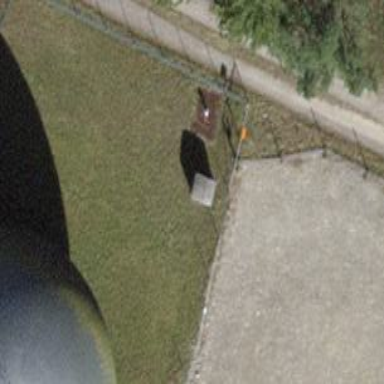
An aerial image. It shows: Pipeline marker.